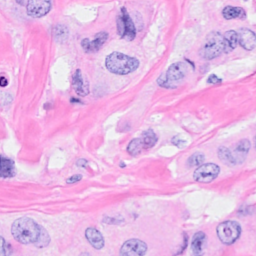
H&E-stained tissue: Breast